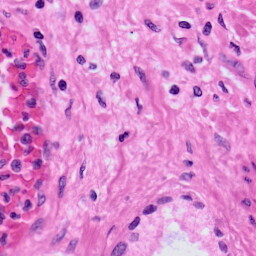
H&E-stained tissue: Prostate